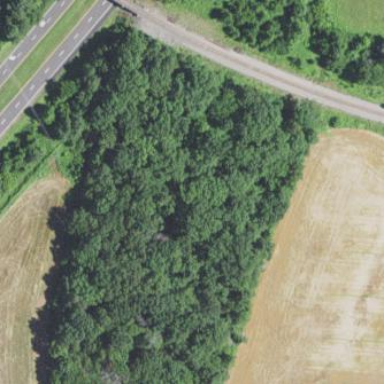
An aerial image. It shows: Mixed woodland area with variety of leaf types and cycles.